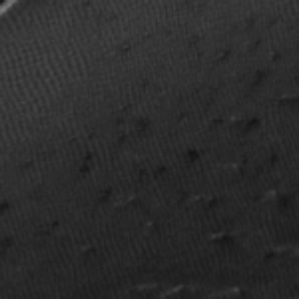
Label: frost